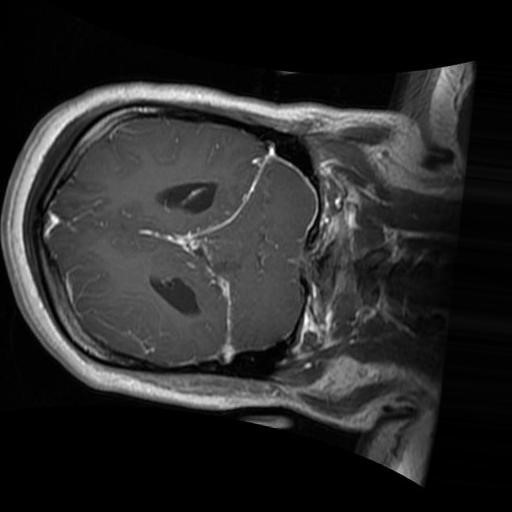
Label: brain_glioma